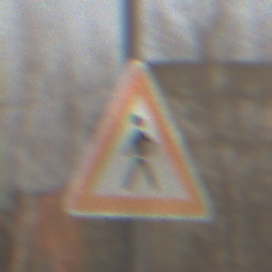
Verkehrszeichen: FussgaengerRechts
Umgebung: Outdoor, Nature
Tageszeit: MorningAfternoon
Wetter: PartlyCloudy
Licht: Natural
Jahreszeit: Winter
Kontrast: MediumContrast